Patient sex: F
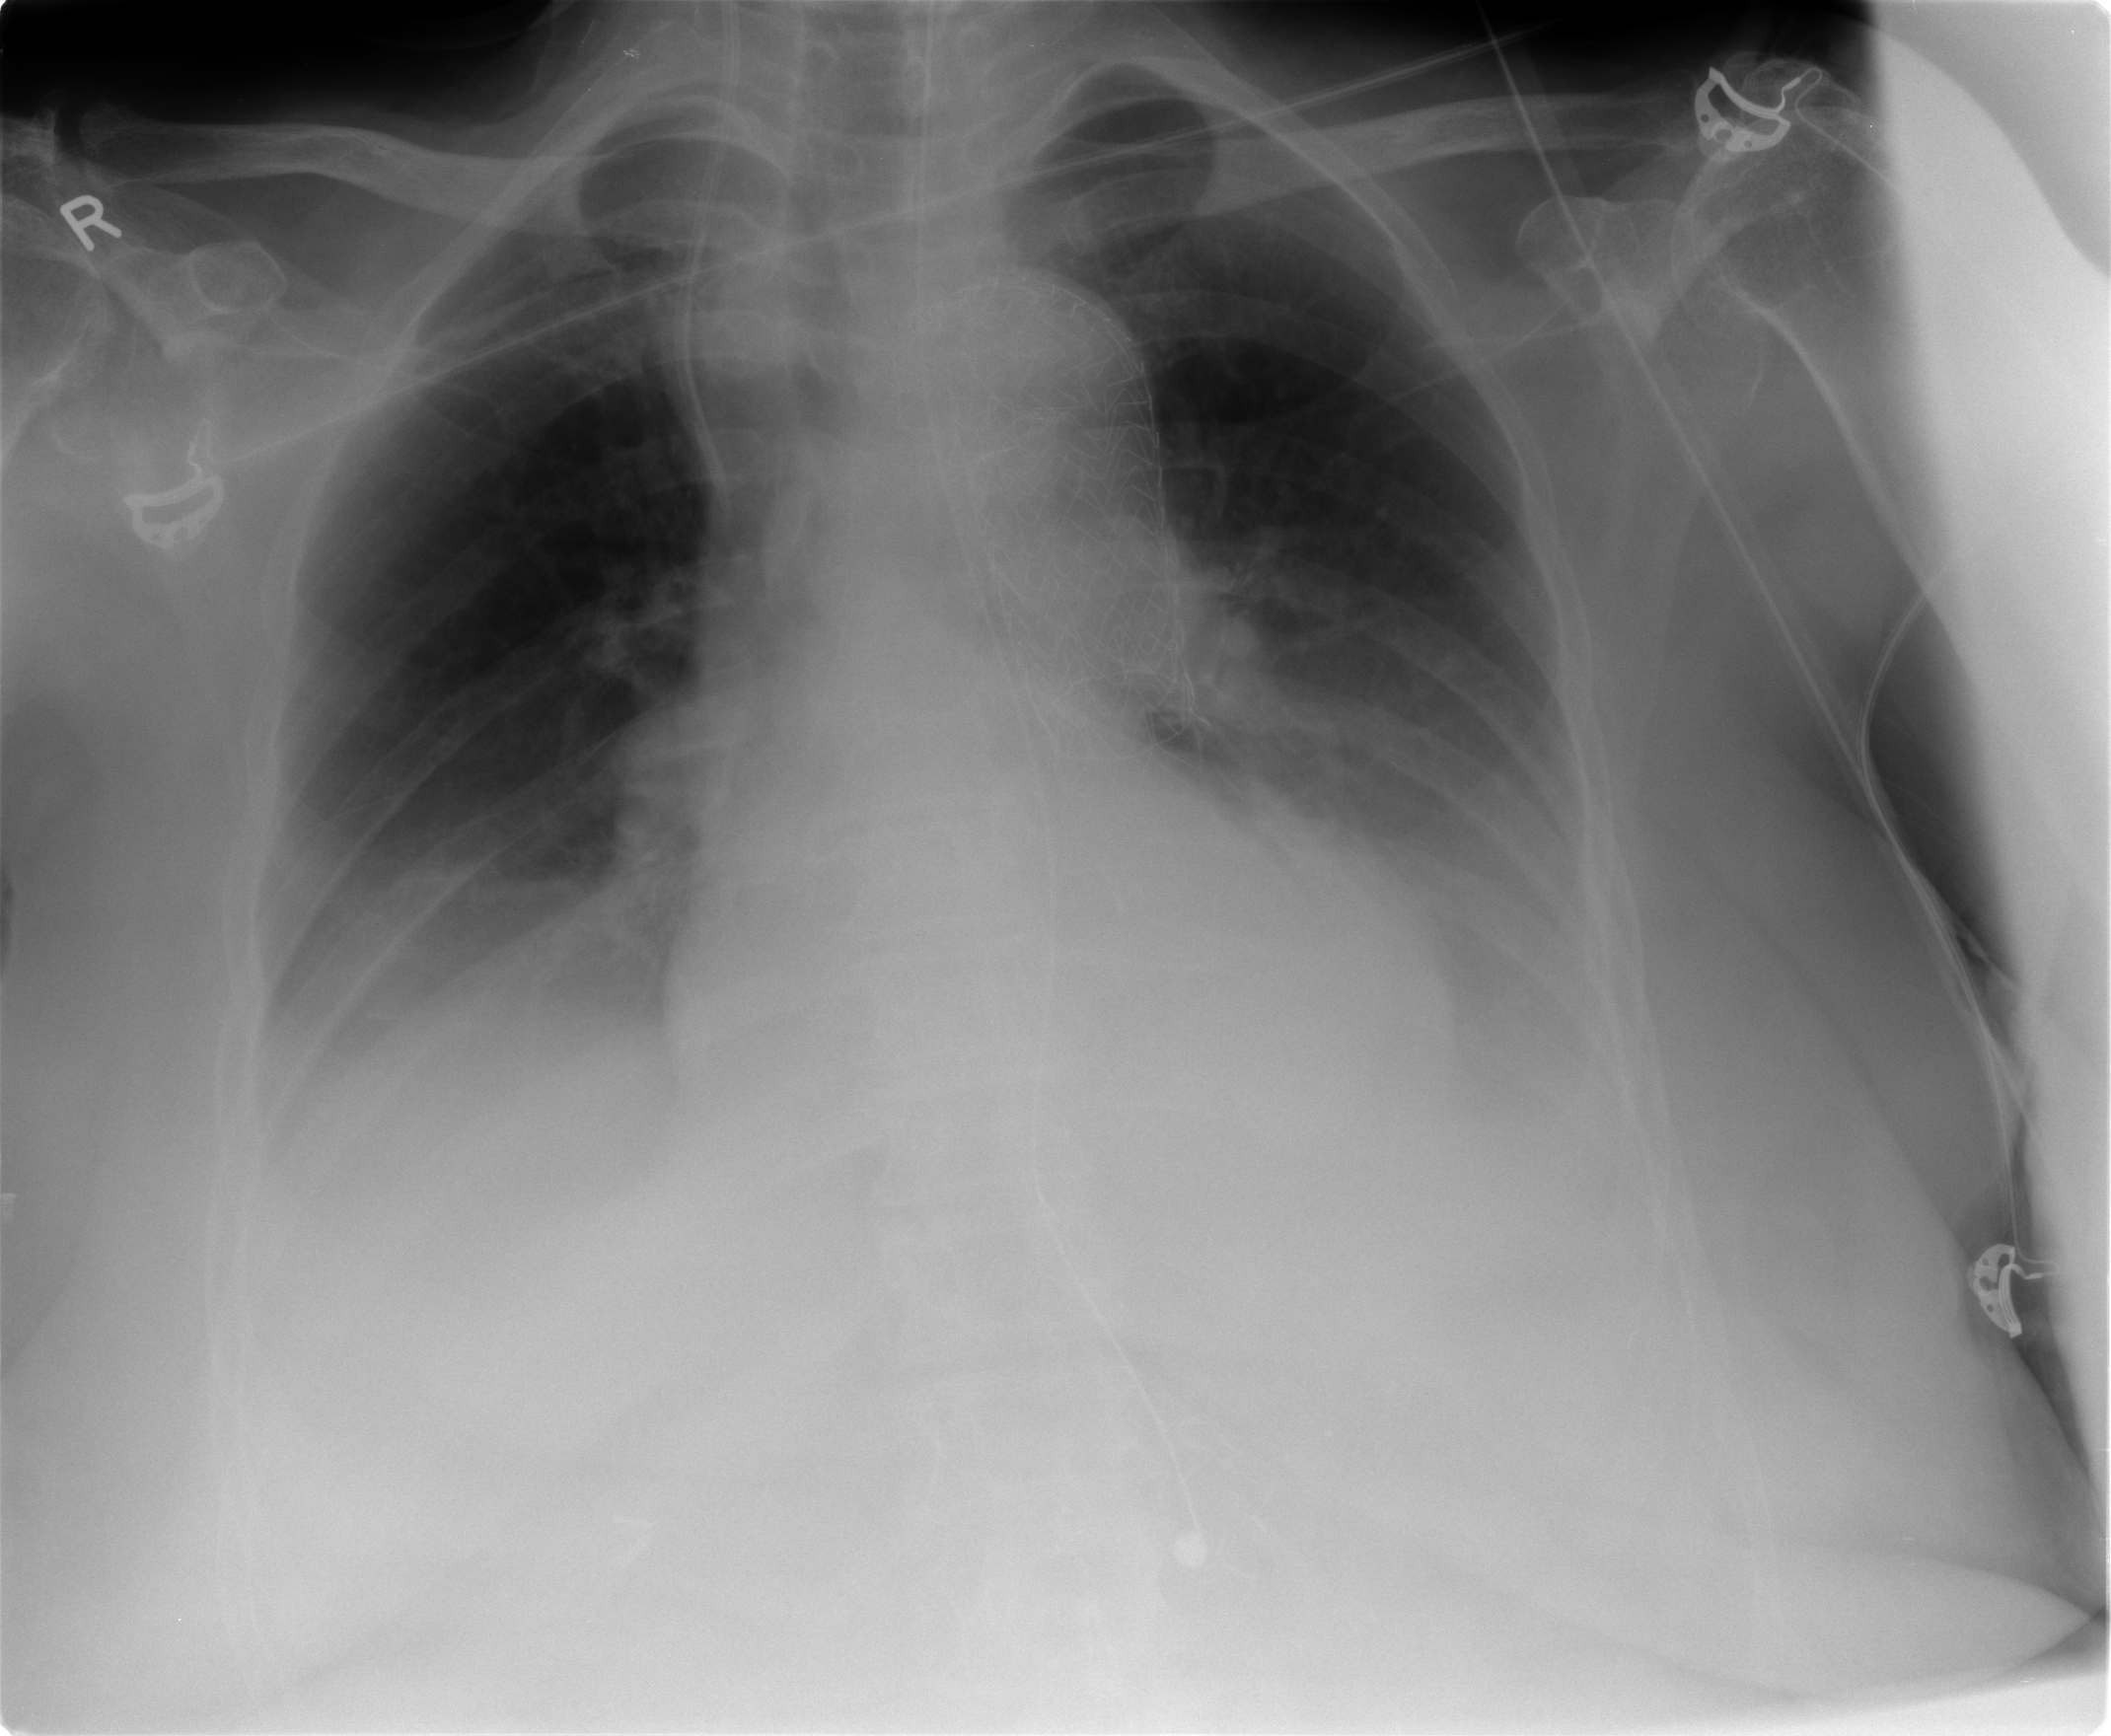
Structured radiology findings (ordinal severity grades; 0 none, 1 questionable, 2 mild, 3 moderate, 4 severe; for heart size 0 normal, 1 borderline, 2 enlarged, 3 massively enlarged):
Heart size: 2
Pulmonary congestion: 2
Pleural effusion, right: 2
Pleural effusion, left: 2
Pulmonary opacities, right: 2
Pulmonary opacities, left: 2
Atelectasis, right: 2
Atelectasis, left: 2